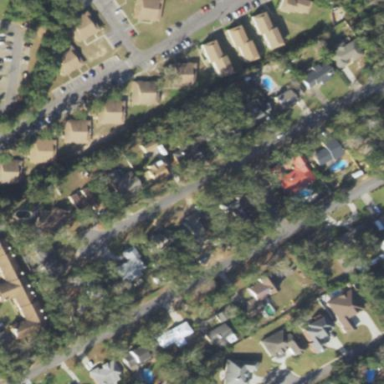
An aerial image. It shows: Single-family residential area.